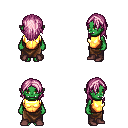
a pixel art fantasy rpg character, female body template, orc, green skin, gold chest armor, robe skirt, pink long hairstyle, maroon shoes, four views (front, back, left, right), 2x2 character sprite sheet, small pixel art, hard edges, no anti-aliasing